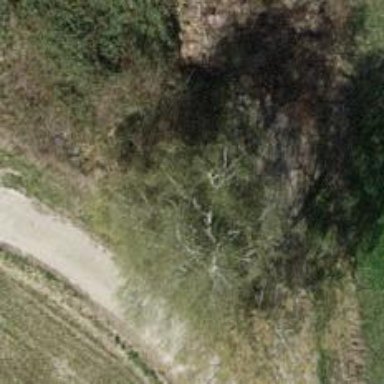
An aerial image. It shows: Broadleaved tree with lush leaves.